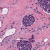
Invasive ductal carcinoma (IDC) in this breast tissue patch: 0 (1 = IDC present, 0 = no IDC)